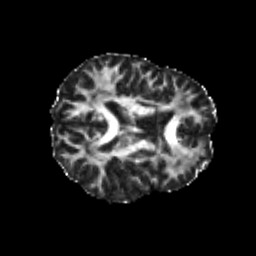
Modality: FA
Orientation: axial
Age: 21
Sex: male
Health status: healthy
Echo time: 0.074 s